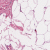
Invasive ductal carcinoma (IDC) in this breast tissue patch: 0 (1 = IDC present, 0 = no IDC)